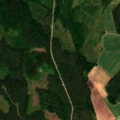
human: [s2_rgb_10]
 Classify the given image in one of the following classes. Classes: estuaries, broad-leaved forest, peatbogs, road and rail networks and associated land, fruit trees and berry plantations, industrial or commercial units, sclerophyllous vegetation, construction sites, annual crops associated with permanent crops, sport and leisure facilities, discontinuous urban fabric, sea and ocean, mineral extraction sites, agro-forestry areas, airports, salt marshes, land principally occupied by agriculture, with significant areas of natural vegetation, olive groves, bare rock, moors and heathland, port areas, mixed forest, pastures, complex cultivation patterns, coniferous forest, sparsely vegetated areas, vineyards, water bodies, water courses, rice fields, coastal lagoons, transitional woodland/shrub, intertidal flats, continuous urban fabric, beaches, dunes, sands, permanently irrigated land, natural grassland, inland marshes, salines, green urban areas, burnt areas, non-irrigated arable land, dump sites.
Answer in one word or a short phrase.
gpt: non-irrigated arable land, land principally occupied by agriculture, with significant areas of natural vegetation, coniferous forest, mixed forest, transitional woodland/shrub